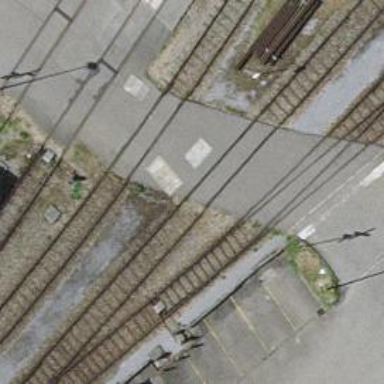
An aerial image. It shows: Level crossing along the railway.